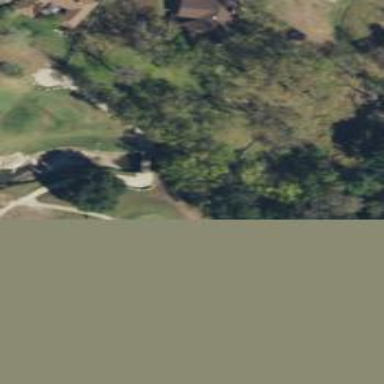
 with uncontrolled crossing. It resembles golf cart path."